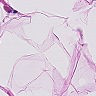
Metastatic tissue present: no